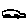
Label: car